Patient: sex F, age 72
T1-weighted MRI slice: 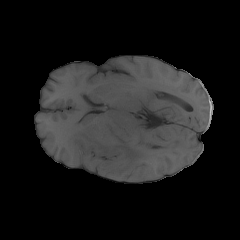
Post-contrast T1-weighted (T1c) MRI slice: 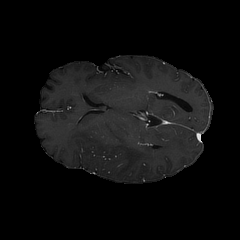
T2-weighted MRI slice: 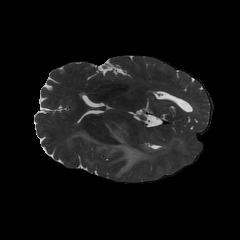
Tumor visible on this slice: yes
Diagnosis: Glioblastoma, IDH-wildtype
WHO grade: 4